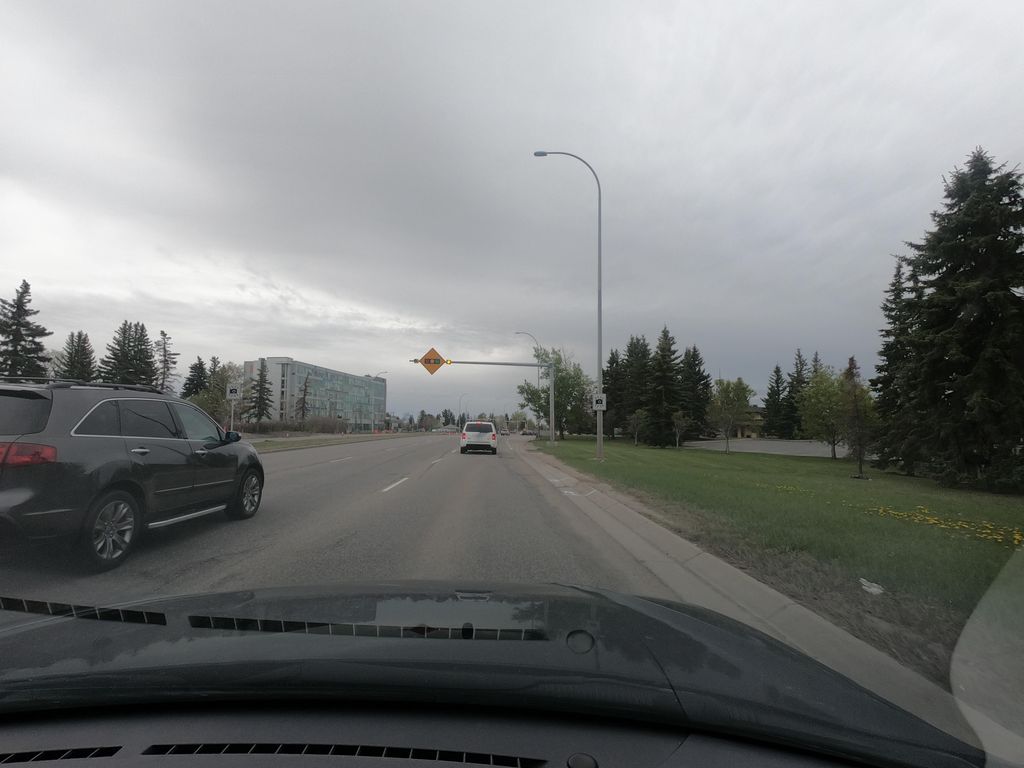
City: calgary